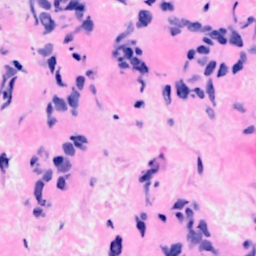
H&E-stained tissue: Breast